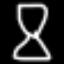
Label: hourglass